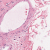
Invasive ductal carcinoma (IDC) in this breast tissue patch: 0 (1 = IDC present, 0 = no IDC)